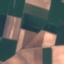
Land use / land cover class: AnnualCrop